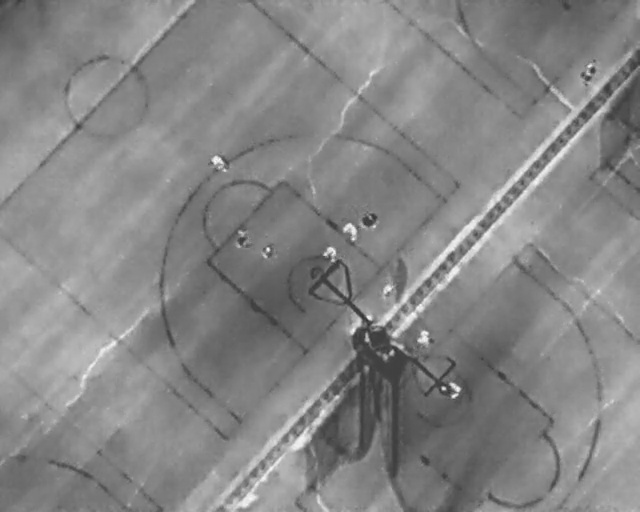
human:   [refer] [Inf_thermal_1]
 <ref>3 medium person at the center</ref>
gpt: <box>[[36, 44, 39, 47, 2], [40, 47, 43, 50, 2], [64, 64, 67, 67, 2]]</box>

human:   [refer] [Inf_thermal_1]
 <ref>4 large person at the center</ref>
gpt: <box>[[32, 30, 35, 33, 2], [49, 48, 53, 51, 2], [52, 43, 56, 46, 2], [55, 41, 59, 44, 2]]</box>